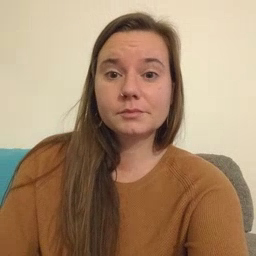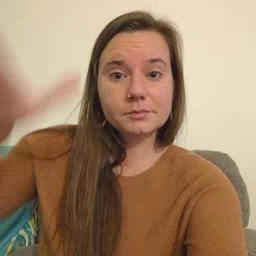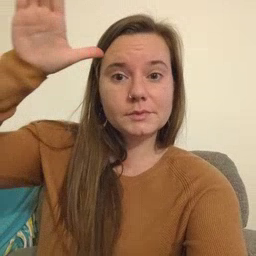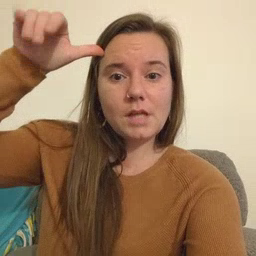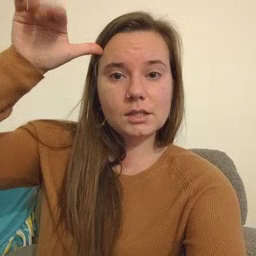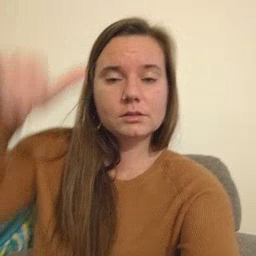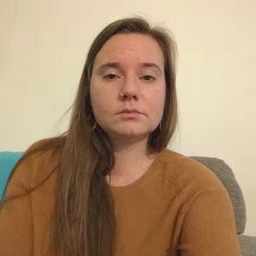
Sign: donkey